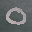
Label: 0